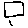
Label: square